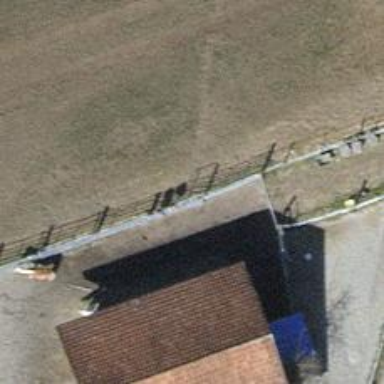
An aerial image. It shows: Gate.